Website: home-depot
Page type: payment
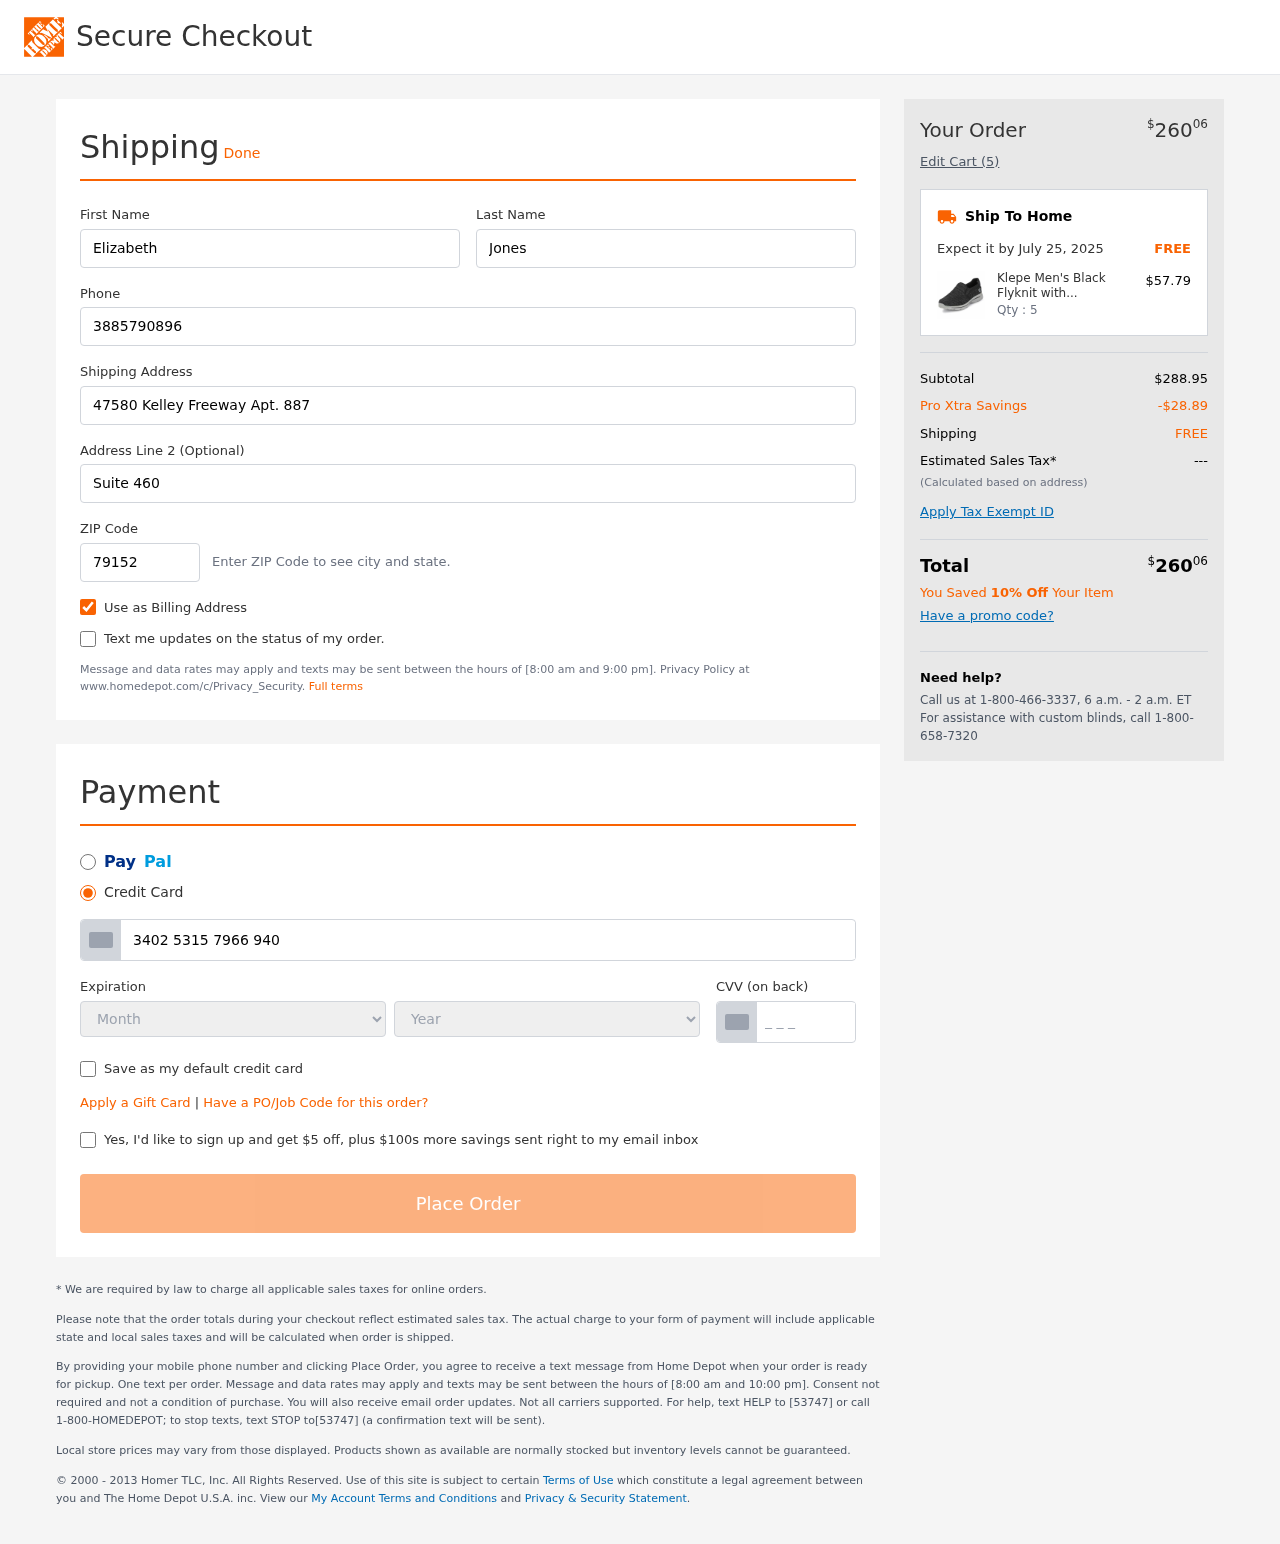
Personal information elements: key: PII_CARD_CVV
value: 0432
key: PII_CARD_EXPIRY_MONTH
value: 12
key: PII_CARD_EXPIRY_YEAR
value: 26
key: PII_CARD_NUMBER
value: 3402 5315 7966 940
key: PII_FIRSTNAME
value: Elizabeth
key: PII_LASTNAME
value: Jones
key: PII_PHONE
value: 3885790896
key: PII_POSTCODE
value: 79152
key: PII_STREET
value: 47580 Kelley Freeway Apt. 887
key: PII_STREET2
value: Suite 460
Product elements: key: PRODUCT1_NAME
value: Klepe Men's Black Flyknit with Memory Foam Running Shoes-7 UK (41 EU) (8 US) (M133/BLK)
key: PRODUCT1_PRICE
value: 57.79
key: PRODUCT1_QUANTITY
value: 5
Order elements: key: ORDER_TOTAL
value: $26006
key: ORDER_NUM_ITEMS
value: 5
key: ORDER_DELIVERY_DATE
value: July 25, 2025
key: ORDER_SUBTOTAL
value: $288.95
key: ORDER_DISCOUNT
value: -$28.89
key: ORDER_SHIPPING_COST
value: FREE